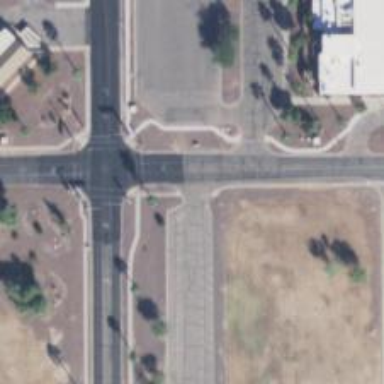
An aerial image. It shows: Unmarked road crossing.